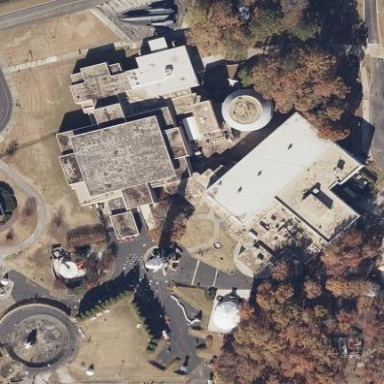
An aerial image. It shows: Museum housed in building.